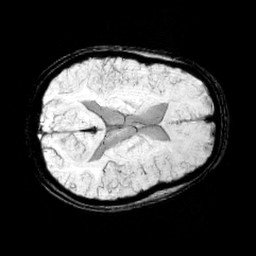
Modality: minIP
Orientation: axial
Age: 13
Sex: female
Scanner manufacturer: siemens
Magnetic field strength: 3 T
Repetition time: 0.027 s
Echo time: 0.02 s